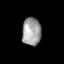
Tissue: skin
Cell type: Epithelial cells
Senescence score: 0.7433
Nuclear area (px): 515
Mean DAPI intensity: 159.163